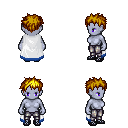
a pixel art fantasy rpg character, female body template, dark elf, purple skin, white trimmed cape, metal pants, blonde bedhead hairstyle, ghillies, four views (front, back, left, right), 2x2 character sprite sheet, small pixel art, hard edges, no anti-aliasing